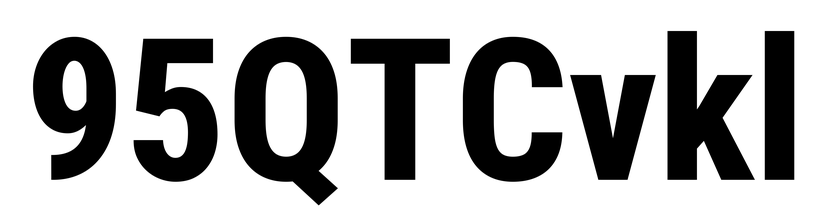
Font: Roboto_Condensed_ExtraBold